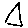
Label: triangle